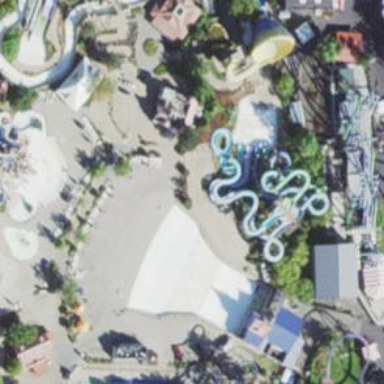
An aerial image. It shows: Water slide attraction.